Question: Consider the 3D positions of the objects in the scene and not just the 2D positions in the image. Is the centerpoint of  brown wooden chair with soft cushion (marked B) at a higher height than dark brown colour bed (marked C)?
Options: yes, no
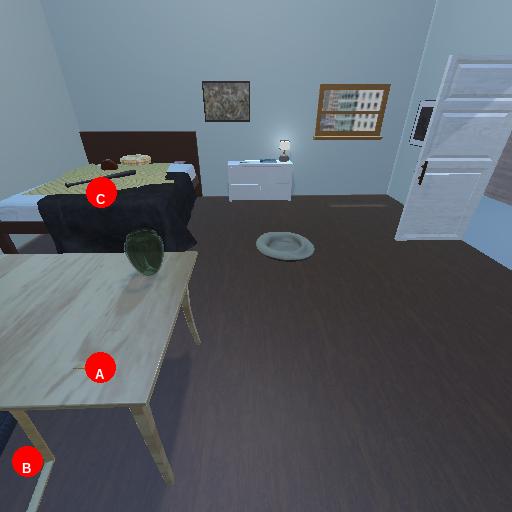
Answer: yes